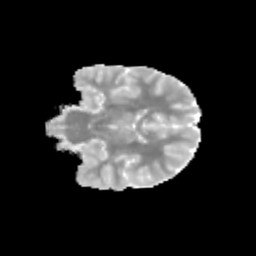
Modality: MD
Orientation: coronal
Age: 13
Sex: male
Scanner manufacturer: siemens
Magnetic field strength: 3 T
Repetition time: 3.8 s
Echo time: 0.07 s